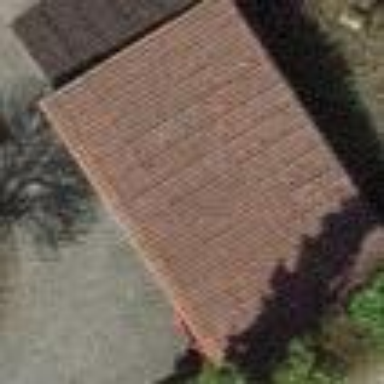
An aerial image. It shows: Garage building.